Interaction volume radius: 5 \u00c5
Interaction volume height: 30 \u00c5
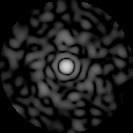
Disorder parameter: 0.8183